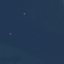
Land use / land cover: SeaLake